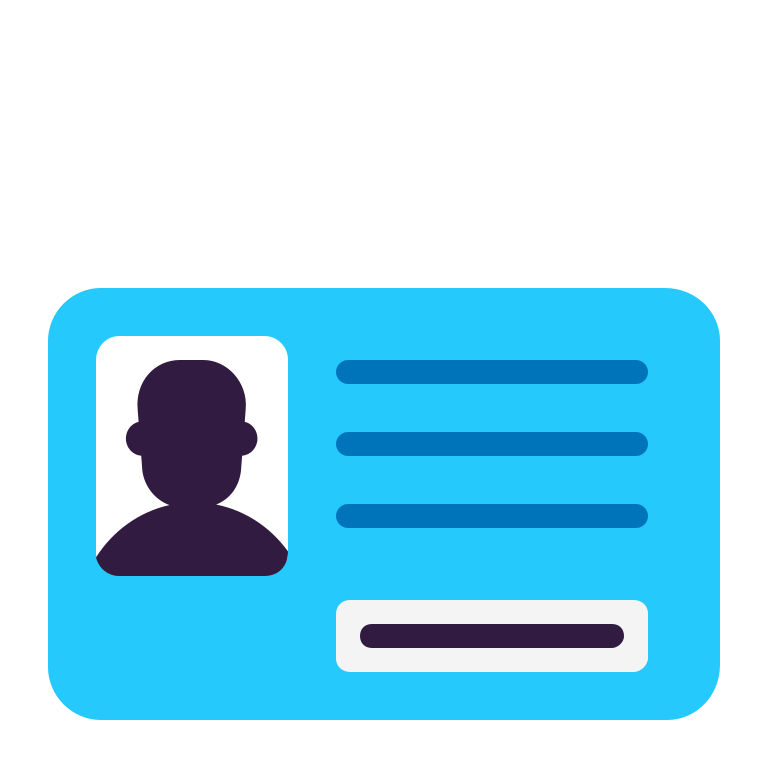
identification card flat